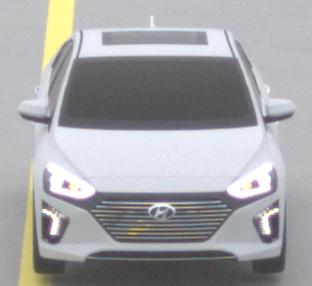
Make: Hyundai
Model: IONIQ Hybrid
Detailed model: IONIQ (AE) Hybrid
Model produced from: 2016/10
Model produced until: 2018/08
Doors: 5
Color: white
Road condition: dry road
Daytime: morning or afternoon
Contrast: low contrast